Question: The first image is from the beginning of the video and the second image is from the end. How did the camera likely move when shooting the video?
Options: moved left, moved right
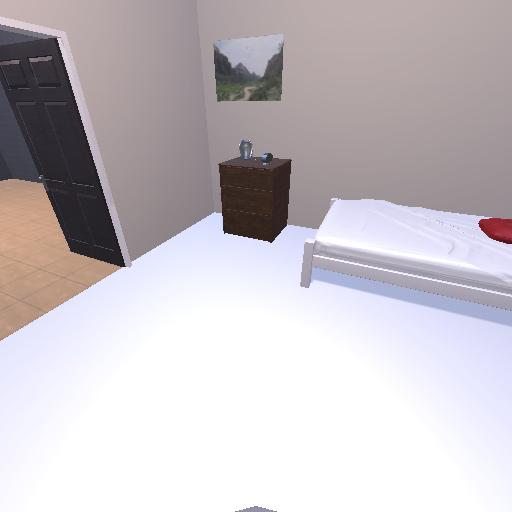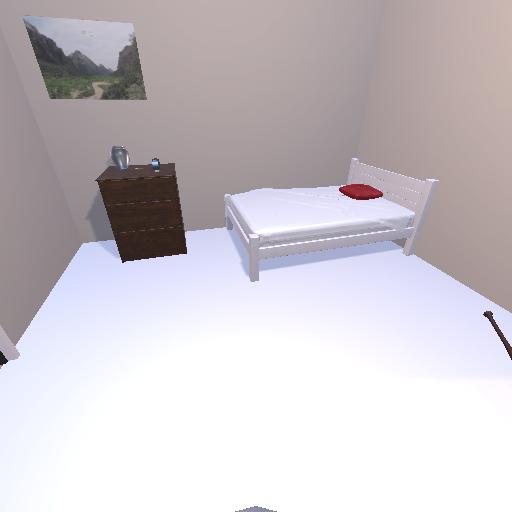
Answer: moved left